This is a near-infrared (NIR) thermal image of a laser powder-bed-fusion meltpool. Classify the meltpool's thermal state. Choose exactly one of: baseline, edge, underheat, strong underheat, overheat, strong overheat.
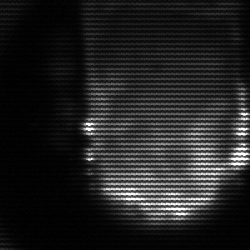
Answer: baseline